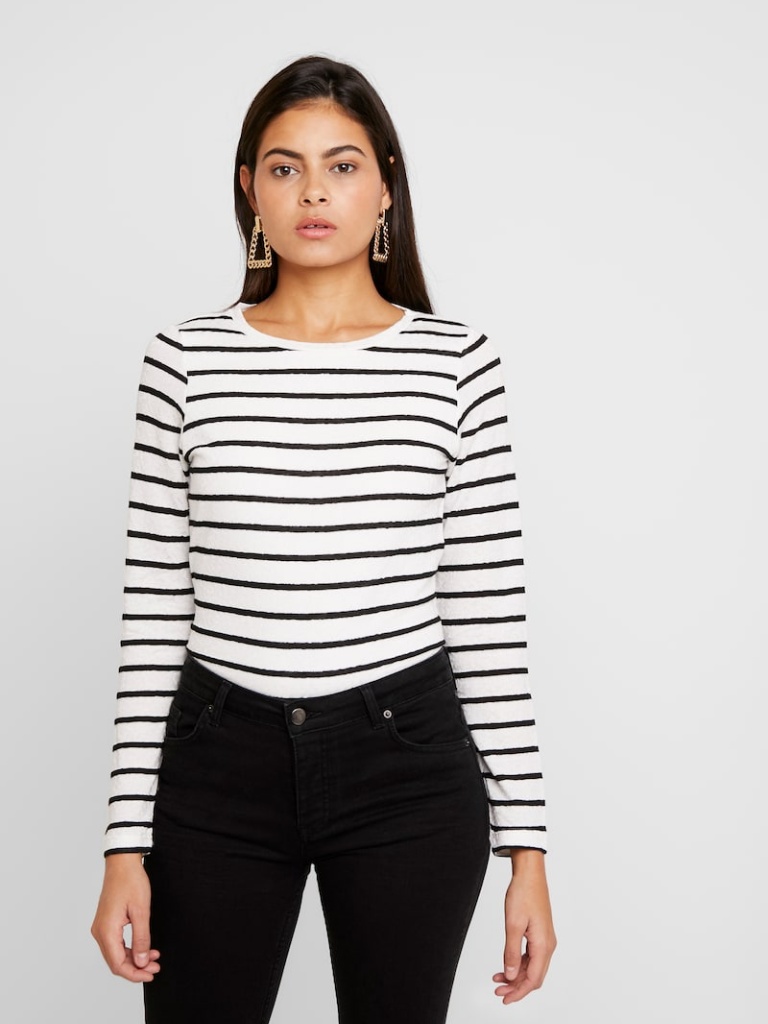
knit tight a long-sleeved with the sleeves down hip length Fully Tucked in crew sweater